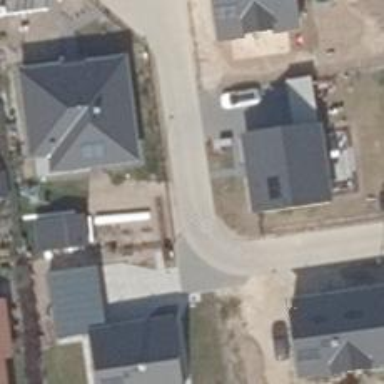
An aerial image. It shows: Paved road in living street.